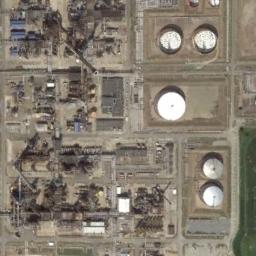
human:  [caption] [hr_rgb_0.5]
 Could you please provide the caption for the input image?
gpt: There are many buildings of different sizes next to the storage tanks .

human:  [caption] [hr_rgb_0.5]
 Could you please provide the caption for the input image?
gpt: There are five storage tanks on the bare land next to the grass .

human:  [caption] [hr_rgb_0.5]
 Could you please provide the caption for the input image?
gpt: There is a black house beside the storage tanks .

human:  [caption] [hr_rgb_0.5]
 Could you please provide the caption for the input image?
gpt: There are many neatly arranged storage tanks and many pipelines in the factory, And there is a lawn next to the factory .

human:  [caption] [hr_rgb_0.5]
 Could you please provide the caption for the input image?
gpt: There are several storage tanks of different sizes .